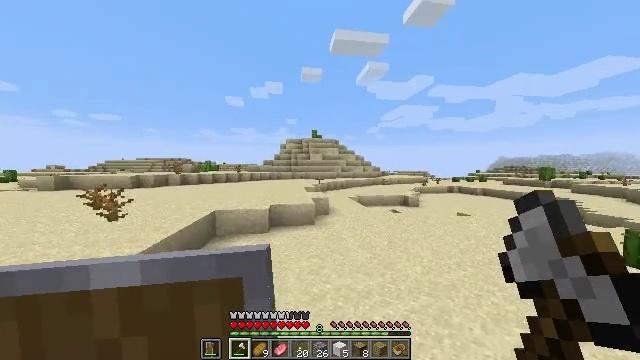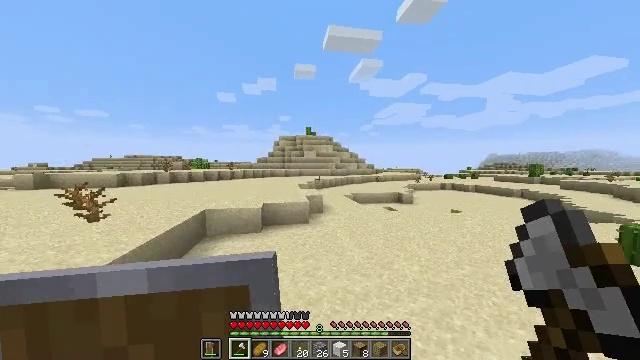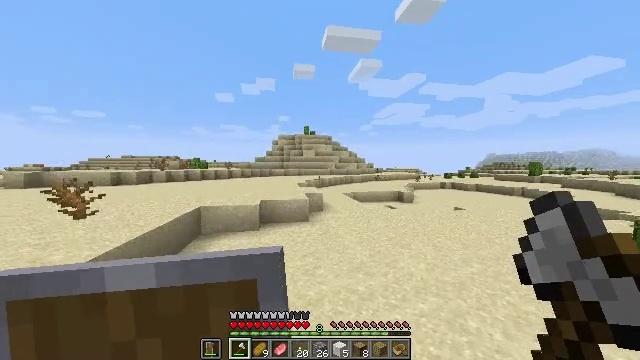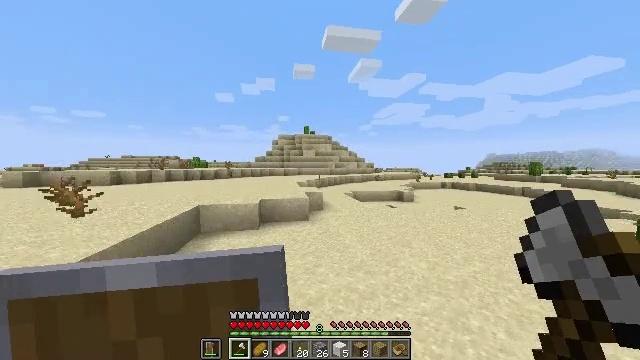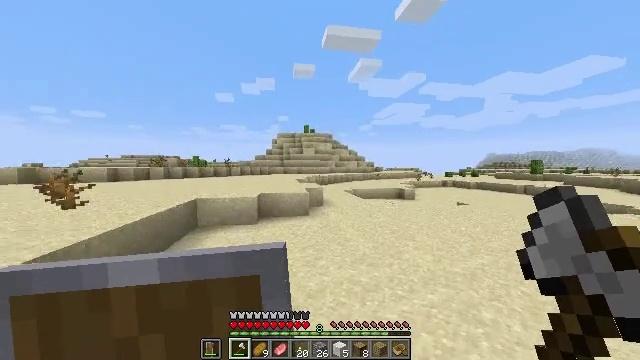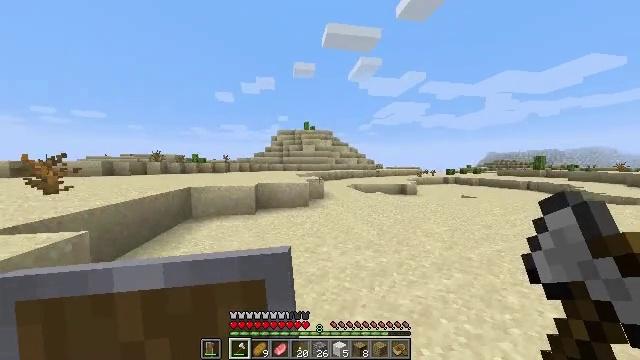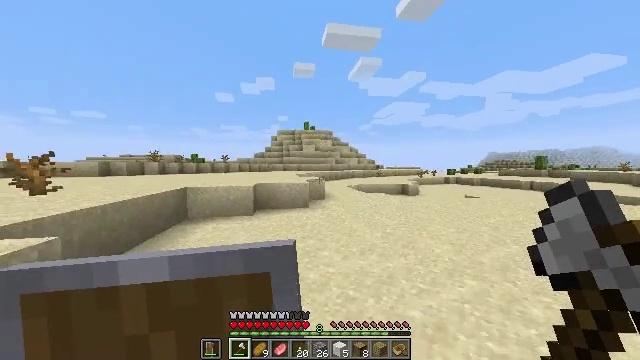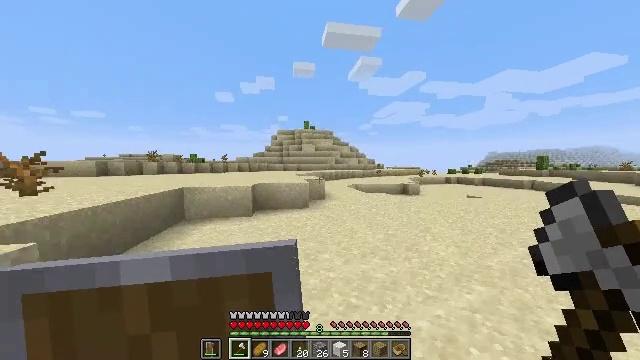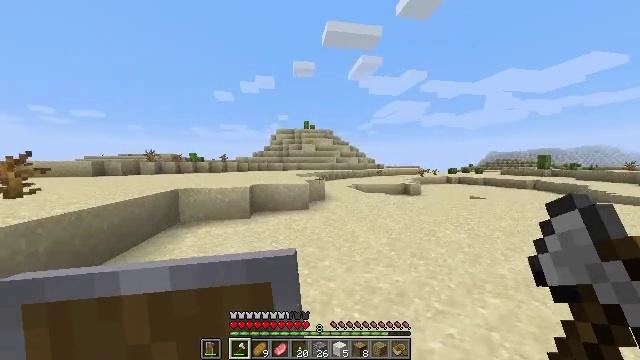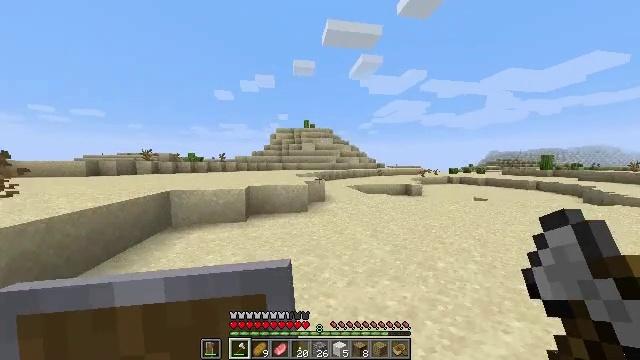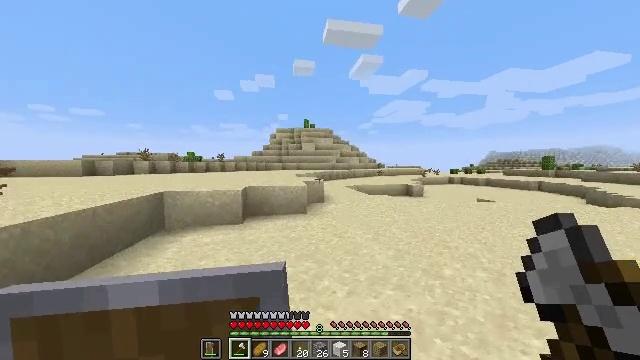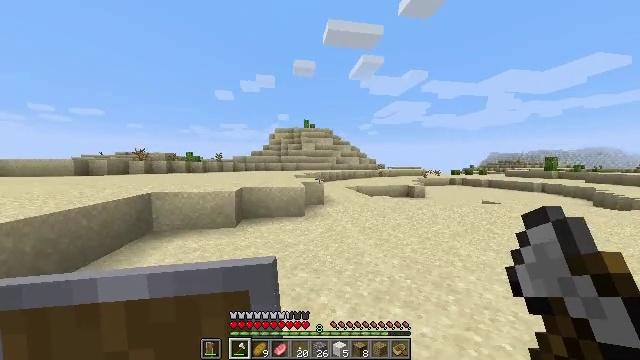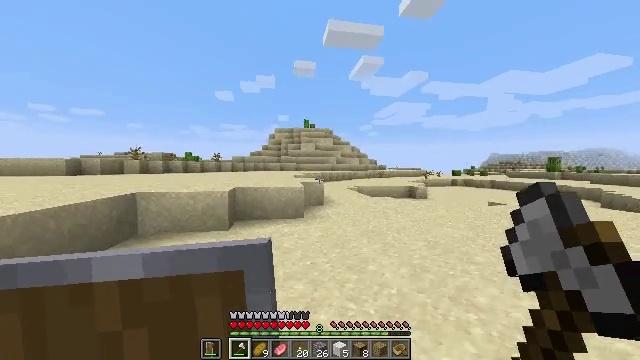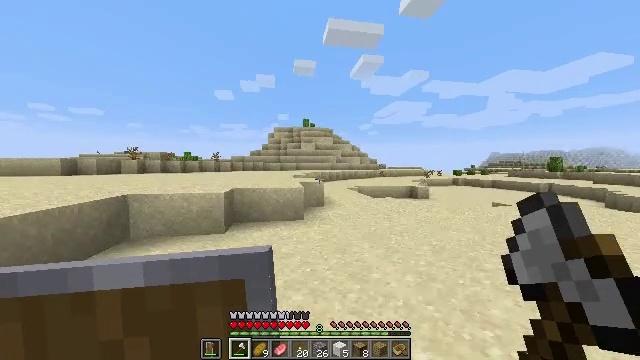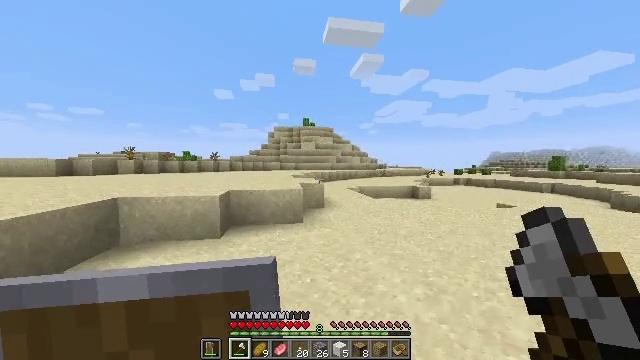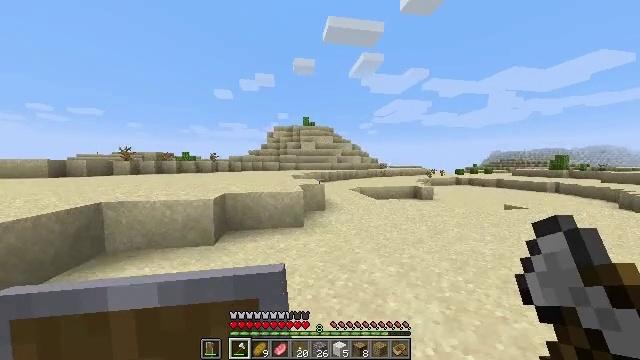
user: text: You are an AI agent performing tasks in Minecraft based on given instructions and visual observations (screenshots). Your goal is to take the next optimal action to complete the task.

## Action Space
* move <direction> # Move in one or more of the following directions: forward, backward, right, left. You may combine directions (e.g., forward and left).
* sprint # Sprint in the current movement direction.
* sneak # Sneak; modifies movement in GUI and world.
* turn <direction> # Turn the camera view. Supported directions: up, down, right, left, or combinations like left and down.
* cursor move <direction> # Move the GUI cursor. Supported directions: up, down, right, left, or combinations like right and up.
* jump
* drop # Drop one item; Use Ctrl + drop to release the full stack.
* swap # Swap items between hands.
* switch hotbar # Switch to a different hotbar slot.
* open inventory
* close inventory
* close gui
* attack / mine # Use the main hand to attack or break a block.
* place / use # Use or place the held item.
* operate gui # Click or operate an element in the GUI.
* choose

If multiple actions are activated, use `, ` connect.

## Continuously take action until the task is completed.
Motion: motion action
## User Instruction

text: Break the dead bush for sticks.
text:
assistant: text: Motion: move forward, sprint, turn right
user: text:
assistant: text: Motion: move forward, sprint
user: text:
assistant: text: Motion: move forward, sprint
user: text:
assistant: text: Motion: move forward, sprint
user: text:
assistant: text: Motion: move forward, sprint
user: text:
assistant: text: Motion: move forward
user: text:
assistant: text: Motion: move forward
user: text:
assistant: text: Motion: move forward
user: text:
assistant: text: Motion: move forward
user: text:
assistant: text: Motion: move forward
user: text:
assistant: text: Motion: move forward
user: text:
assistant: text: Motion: move forward
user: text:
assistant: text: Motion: move forward
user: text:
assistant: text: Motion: move forward
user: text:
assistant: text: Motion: move forward
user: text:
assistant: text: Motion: move forward
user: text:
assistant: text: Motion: move forward
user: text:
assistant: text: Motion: move forward
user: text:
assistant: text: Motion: move forward
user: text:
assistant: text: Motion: move forward
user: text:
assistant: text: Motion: move forward
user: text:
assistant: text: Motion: move forward
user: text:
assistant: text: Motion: move forward
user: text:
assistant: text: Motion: move forward
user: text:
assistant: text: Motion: move forward
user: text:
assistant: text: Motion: move forward, turn left and up
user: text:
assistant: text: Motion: move forward, turn left and up
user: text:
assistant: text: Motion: move forward
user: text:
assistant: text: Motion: move forward
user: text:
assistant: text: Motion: move forward, jump